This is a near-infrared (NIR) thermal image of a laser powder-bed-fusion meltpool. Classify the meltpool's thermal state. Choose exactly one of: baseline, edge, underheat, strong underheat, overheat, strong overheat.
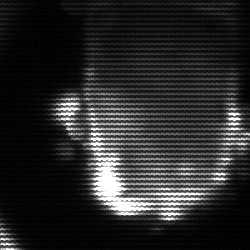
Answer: baseline